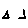
Label: triangle